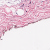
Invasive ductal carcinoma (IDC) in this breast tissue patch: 0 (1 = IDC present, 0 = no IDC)